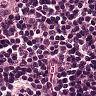
Metastatic tissue present: no